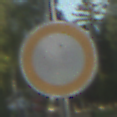
Verkehrszeichen: VerbotFahrzeugeAllerArt
Umgebung: Outdoor, Suburban
Tageszeit: SunriseSunset
Wetter: PartlyCloudy
Licht: Natural
Jahreszeit: NotSpecified
Kontrast: MediumContrast